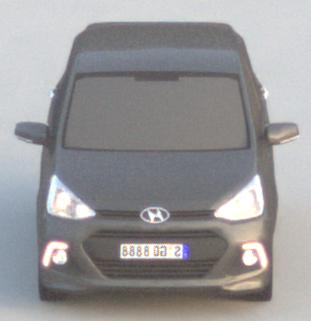
Make: Hyundai
Model: i10
Detailed model: Gen. 2
Model produced from: 2013
Model produced until: 2019
Doors: 5
Color: gray
Road condition: dry road
Daytime: sunrise or sunset
Contrast: low contrast